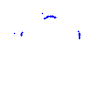
Particle: kaon